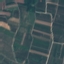
Land use / land cover: PermanentCrop